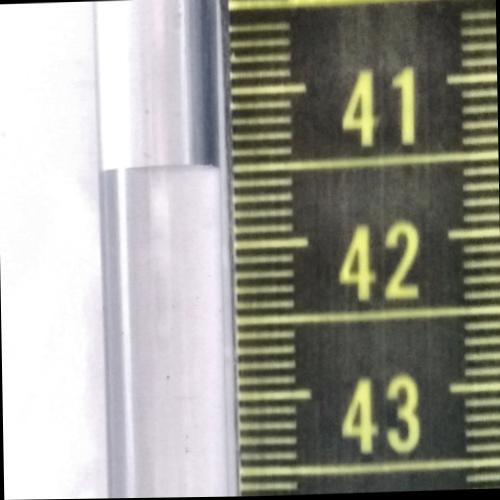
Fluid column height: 41.5 cm